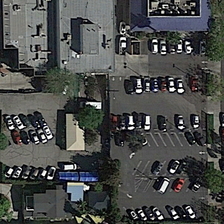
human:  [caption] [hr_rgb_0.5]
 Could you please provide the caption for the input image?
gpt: there is a blue roof around the parking lot .

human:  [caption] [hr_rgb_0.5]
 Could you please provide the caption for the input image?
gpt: there is a blue roof around the parking lot .

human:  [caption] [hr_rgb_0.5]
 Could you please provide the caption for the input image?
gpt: a row of trees were planted beside the road .

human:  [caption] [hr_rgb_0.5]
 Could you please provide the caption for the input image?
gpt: a row of trees were planted beside the road .

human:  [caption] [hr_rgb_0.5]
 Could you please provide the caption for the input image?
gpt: there is a blue roof around the parking lot .